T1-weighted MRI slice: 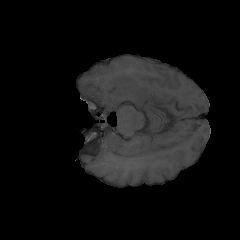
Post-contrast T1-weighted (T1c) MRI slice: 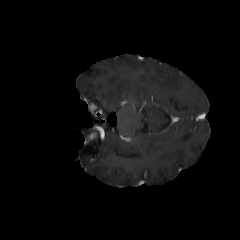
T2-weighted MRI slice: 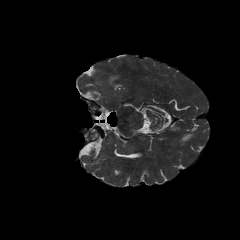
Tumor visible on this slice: yes